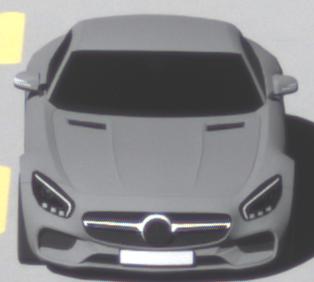
Make: Mercedes-Benz
Model: AMG GT Coupé
Detailed model: AMG GT (190) Coupé
Model produced from: 2014/10
Model produced until: 2017/01
Doors: 2
Color: gray
Road condition: dry road
Daytime: midday
Contrast: high contrast